Question: I'm struggling with some aggregations on a particular report. I'm counting employee involvement in certain aspects, grouping by department and employee. In the Department footer, I have 4 aggregates. 1 is the number of records for the department, one is the number of different employees submitting records for that department, one is the department's percentage of records in respect to all departments' submissions.
What I need is the number of employees that submitted records (which I have ) DIVIDED BY the total number of employees in that department.
So I made an unbound text box and I'm attempting to Dcount the number of employees in each department. But it's not working.
I have the control set to
'''
=DCount("[Name]","tblEmployees","[Department =' " & [Department] & "' ")
'''
The textbox is showing #error when the report is run.
Here's a pic of the report to demonstrate the grouping.

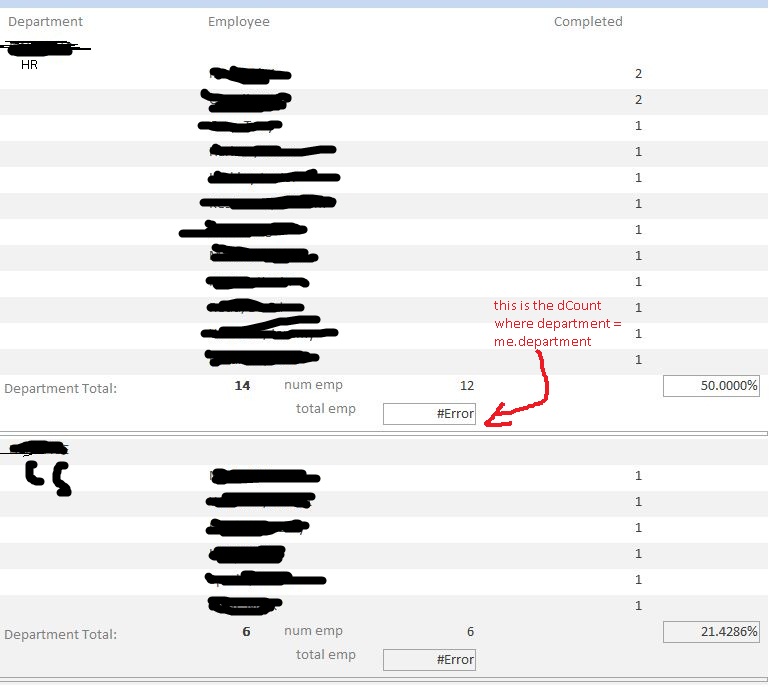
Answer: The syntax does not look right, it should be:
'''
=DCount("[Name]","tblEmployees","[Department] ='" & [Department] & "'")
'''
You could also just count Completed or Name, because it seems you have an entry for each line:
'''
=Count([Completed])
'''
Because the count is in the department footer, it will only count for the department.